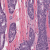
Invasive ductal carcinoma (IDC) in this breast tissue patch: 0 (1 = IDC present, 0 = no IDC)